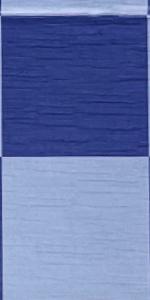
Label: Empty